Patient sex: F
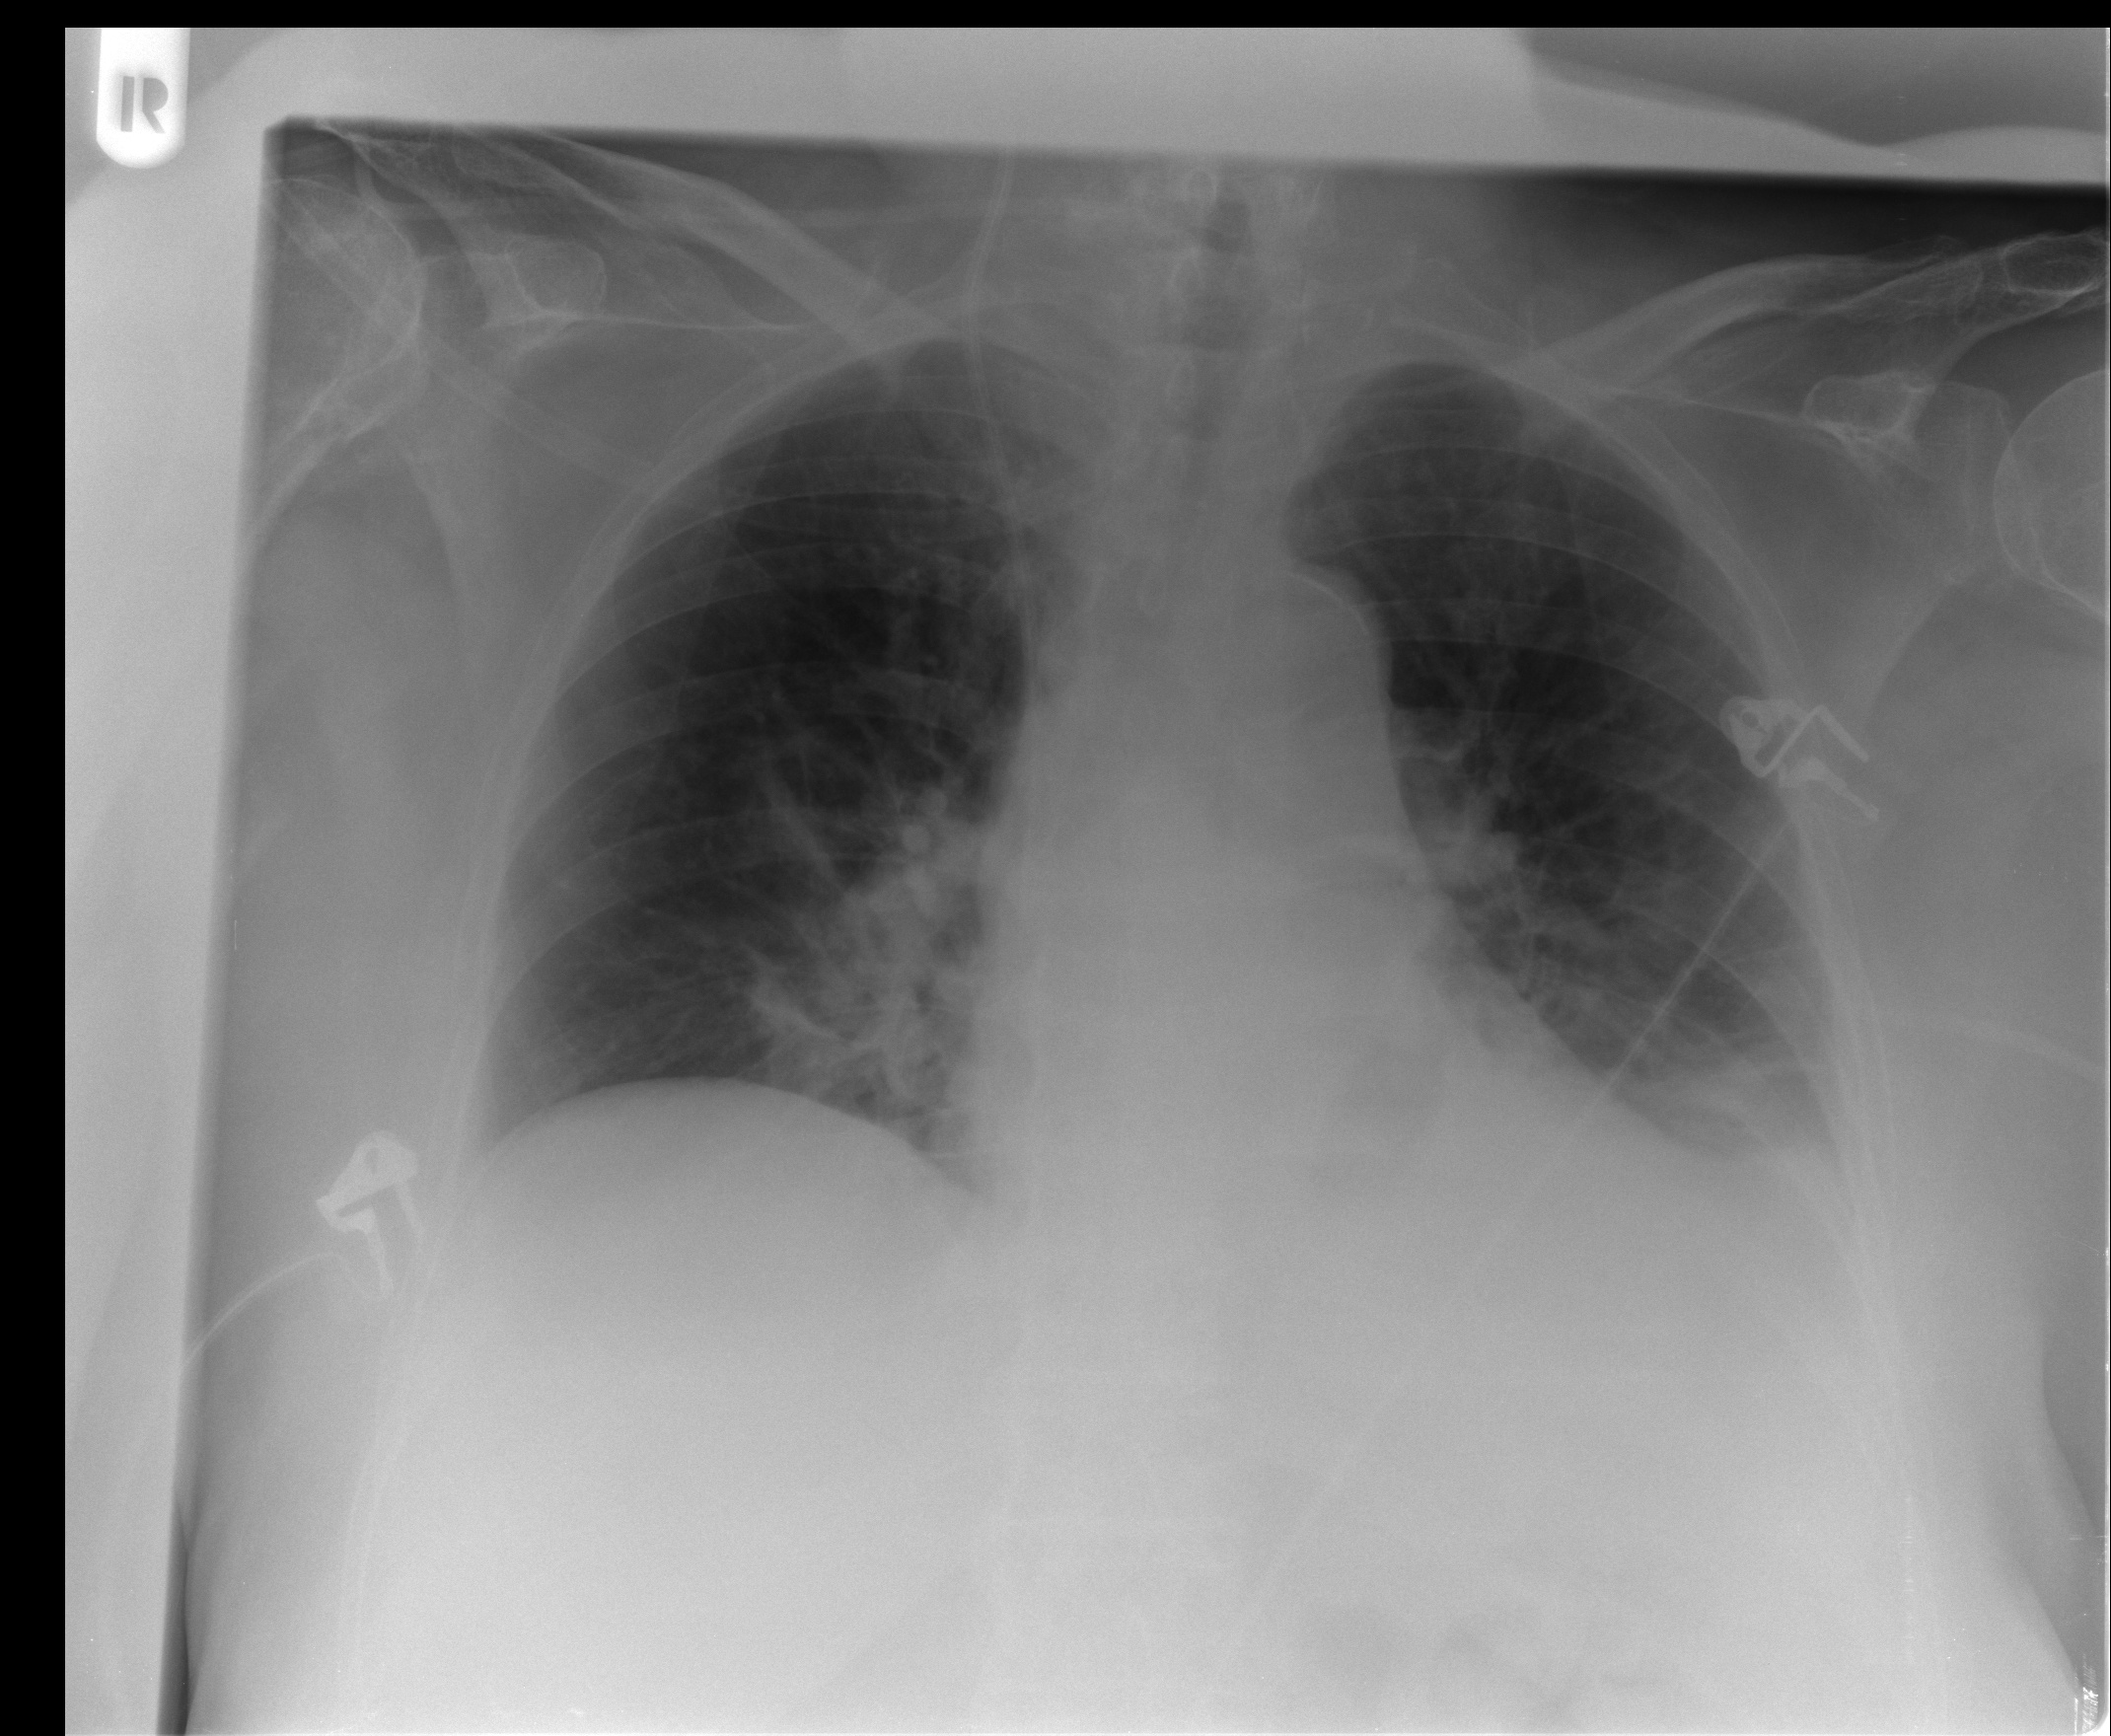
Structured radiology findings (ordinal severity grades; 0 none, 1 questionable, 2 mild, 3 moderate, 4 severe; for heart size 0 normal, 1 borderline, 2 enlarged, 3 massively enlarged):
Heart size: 1
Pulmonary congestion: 1
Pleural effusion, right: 0
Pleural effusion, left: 1
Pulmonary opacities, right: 0
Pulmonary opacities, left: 0
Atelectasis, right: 0
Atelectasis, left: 2